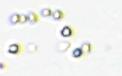
Label: Phaeocystis